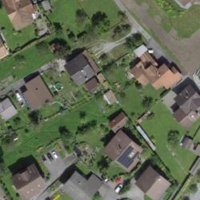
EUNIS habitat code: 54
Species observed at this site:
Saxifraga aizoides
Echium vulgare